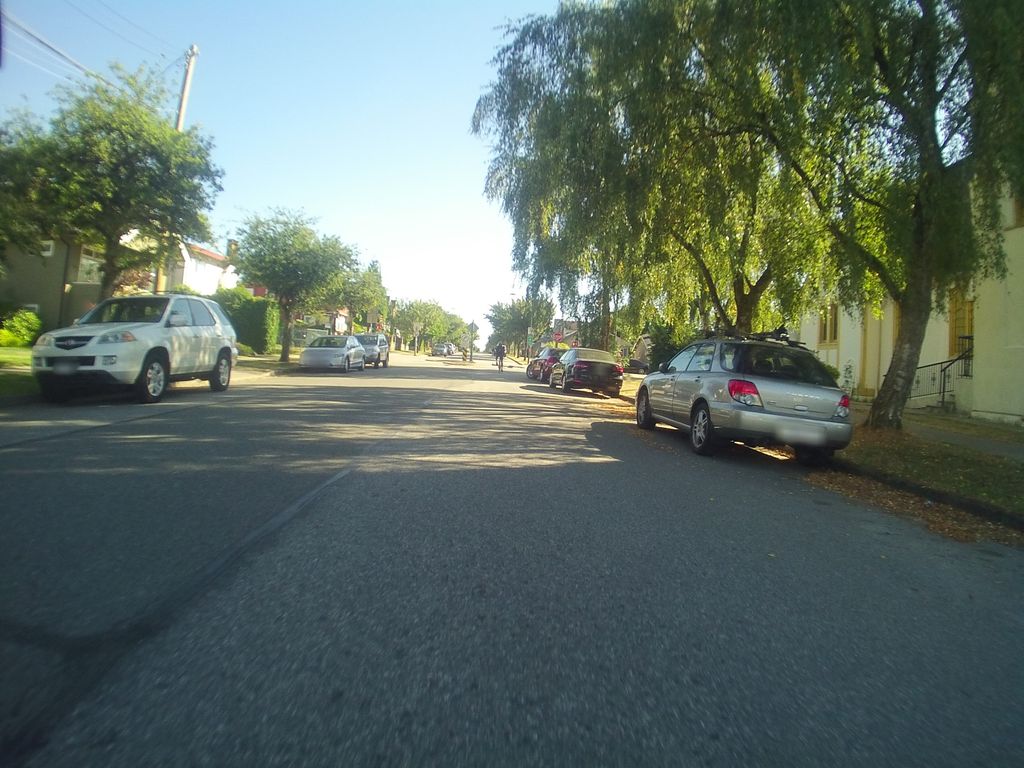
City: vancouver